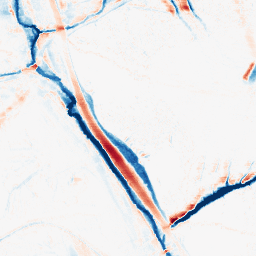
Category: morphological
Decomposition family: morphological_ellipse
Decomposition parameters: operation: average
width: 10
height: 20
Upsampling method: sinc_hamming
Upsampling parameters: scale: 4
kernel_size: 16
Upsampling scale: 4